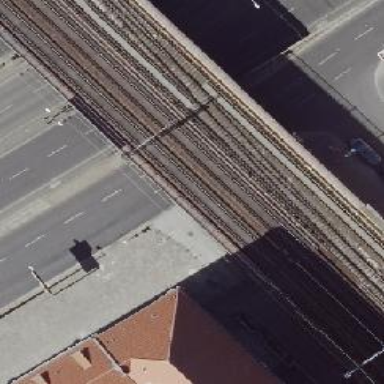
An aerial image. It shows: Bridge carrying electrified railway line with contact line. The railway line is ballastless.